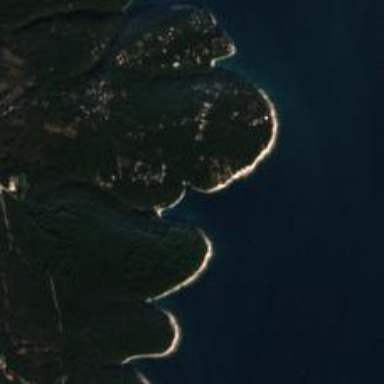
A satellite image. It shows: Beautiful bay with natural surroundings.